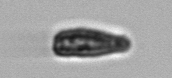
Label: Pseudochattonella_farcimen